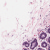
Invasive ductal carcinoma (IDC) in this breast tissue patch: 0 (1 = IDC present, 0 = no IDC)